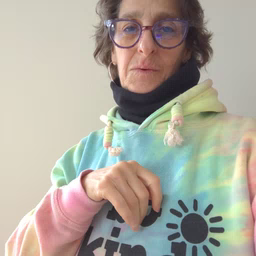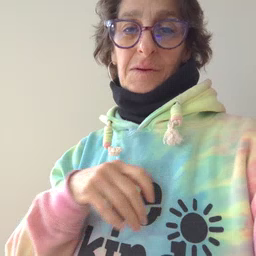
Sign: mad